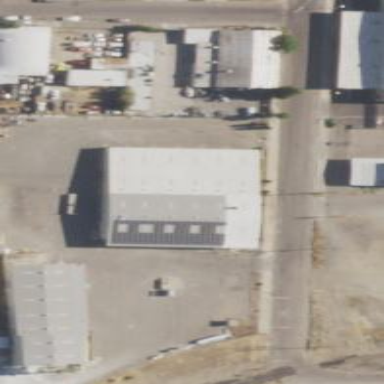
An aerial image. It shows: Industrial building.